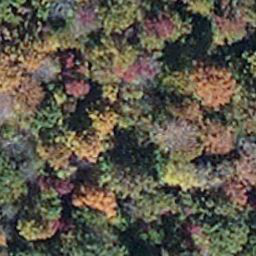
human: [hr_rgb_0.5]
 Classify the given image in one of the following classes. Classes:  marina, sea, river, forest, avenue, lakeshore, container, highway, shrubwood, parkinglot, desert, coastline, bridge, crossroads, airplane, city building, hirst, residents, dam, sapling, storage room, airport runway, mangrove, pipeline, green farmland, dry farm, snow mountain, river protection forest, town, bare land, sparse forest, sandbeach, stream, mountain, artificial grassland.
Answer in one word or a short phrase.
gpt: mangrove